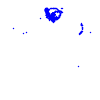
Particle: electron